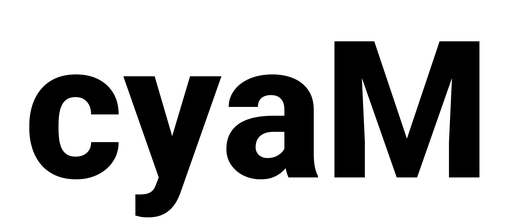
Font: Roboto_ExtraBold